Question: I want to draw 2 buttons in one cell and when the button is pressed, the blue image will cover half of the cell.
But there is 1 pixel I can't draw.
Here is the situation:

And the code:
'''
[self addGood12ToView:cell.contentView productDetail:productDetail];
'''
In this function, I called:
'''
UIButton *lbGood1 = [UIButton buttonWithType:UIButtonTypeCustom];
[lbGood1 setFrame:CGRectMake(0, 0, 150, lbGood1_Size.height+19)];
...
[cell.contentView addSubview:lbGood1];
'''
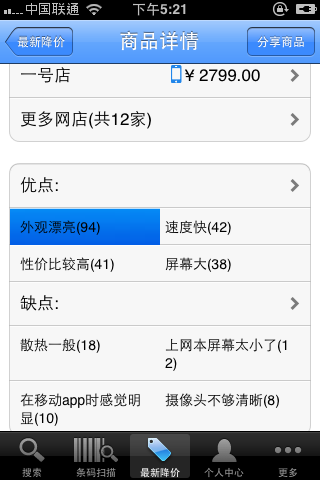
Answer: Check with this may be help full to you.
'''
self.yourTableView.separatorStyle=UITableViewCellSeparatorStyleNone;
'''